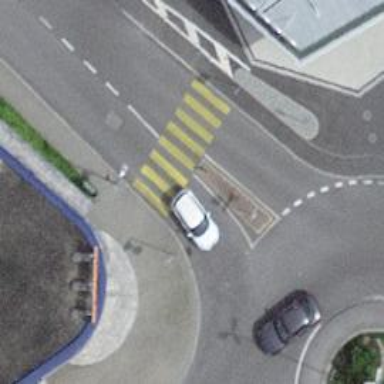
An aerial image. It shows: Zebra crossing on the road.